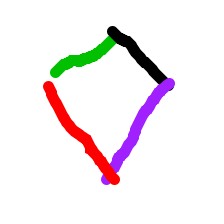
Shape: kite